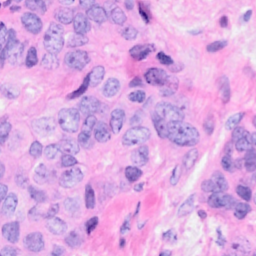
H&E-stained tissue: Breast